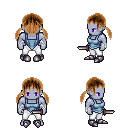
a pixel art fantasy rpg character, male body template, dark elf, purple skin, blue vest, white pants, brown twin-tailed hairstyle, white cloth bandages, metal boots, dagger, four views (front, back, left, right), 2x2 character sprite sheet, small pixel art, hard edges, no anti-aliasing